Question: I need to change the color of an image on a website. The image is of a carport, so the texture and shadow's needs to stay consistent. If I change the color by just swapping the images with other ones in a different color I would have to have approximately 7500 images and I don't think it would be the most efficient way of doing this, so I am asking the community if there is a jQuery code that would allow me to place some sort of color filter on top of a white carport and change the color real-time on the website?
This is a sample of one of the images I have to start with.

The only thing that can change color is the roof part, the metal rails in the image cannot change color and the background cannot change color either.
Update: I think it would be easier to make this using flash. I know that car dealer sites use flash as well. Does anyone know any good tutorials for flash?
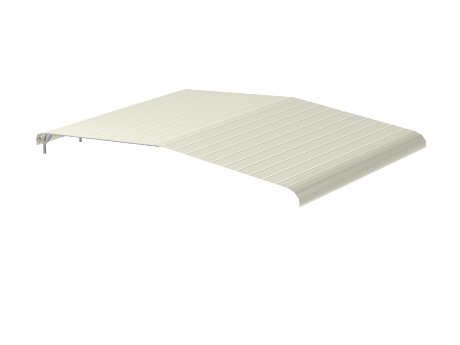
Answer: You could also use php to generate the image, with the <URL> function. It would save time being able to set the color filter and image in the url:
'''
<img src="image.php?img=carport&color=blue" />
'''